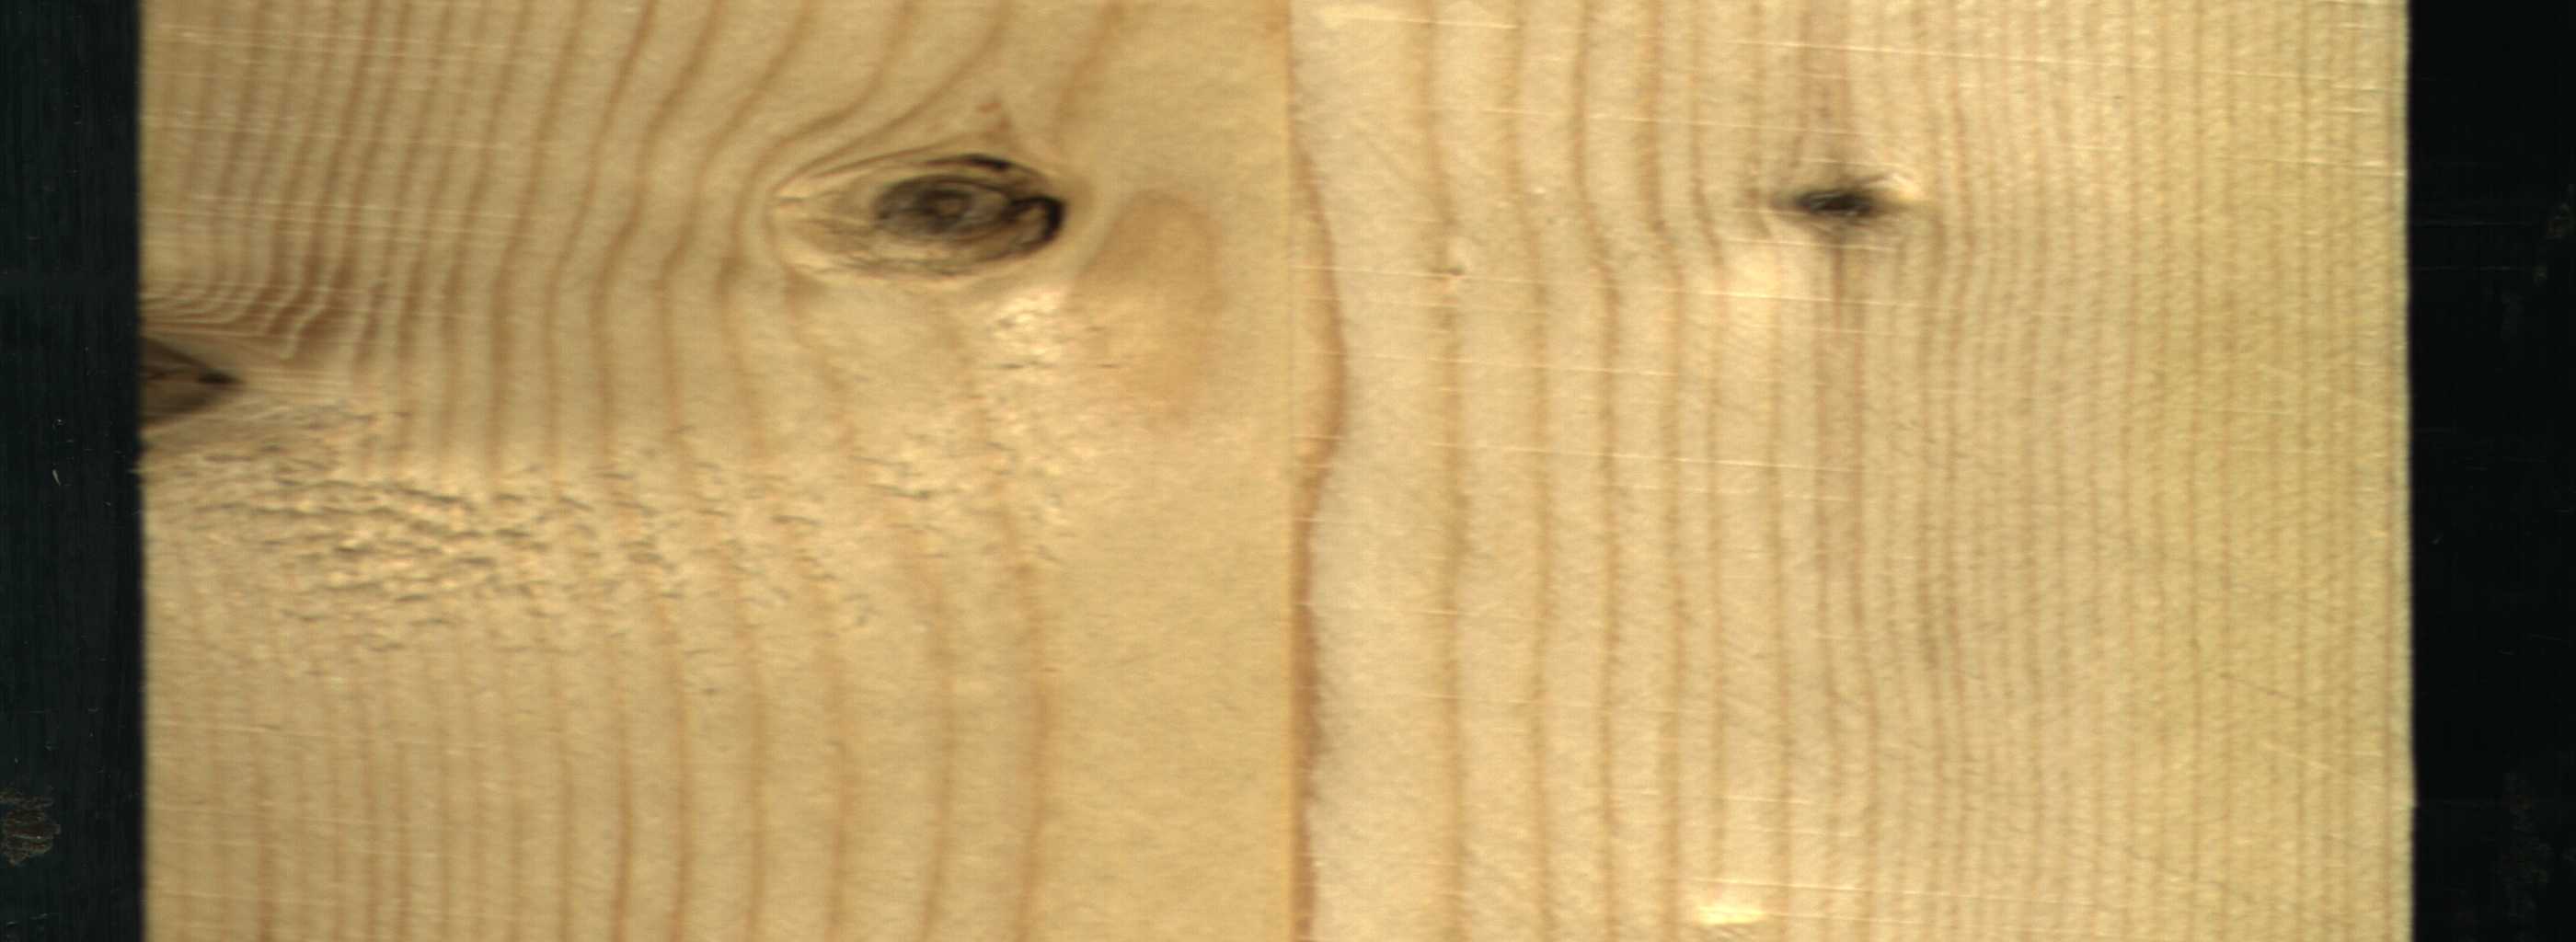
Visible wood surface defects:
Dead_Knot
Dead_Knot
Live_Knot